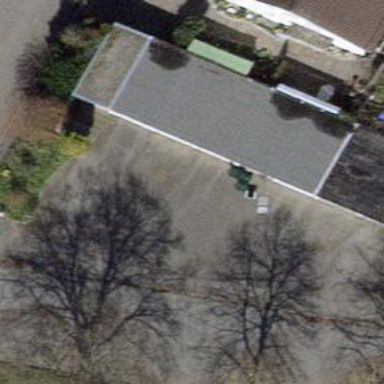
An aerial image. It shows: Group of garages.